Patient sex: M
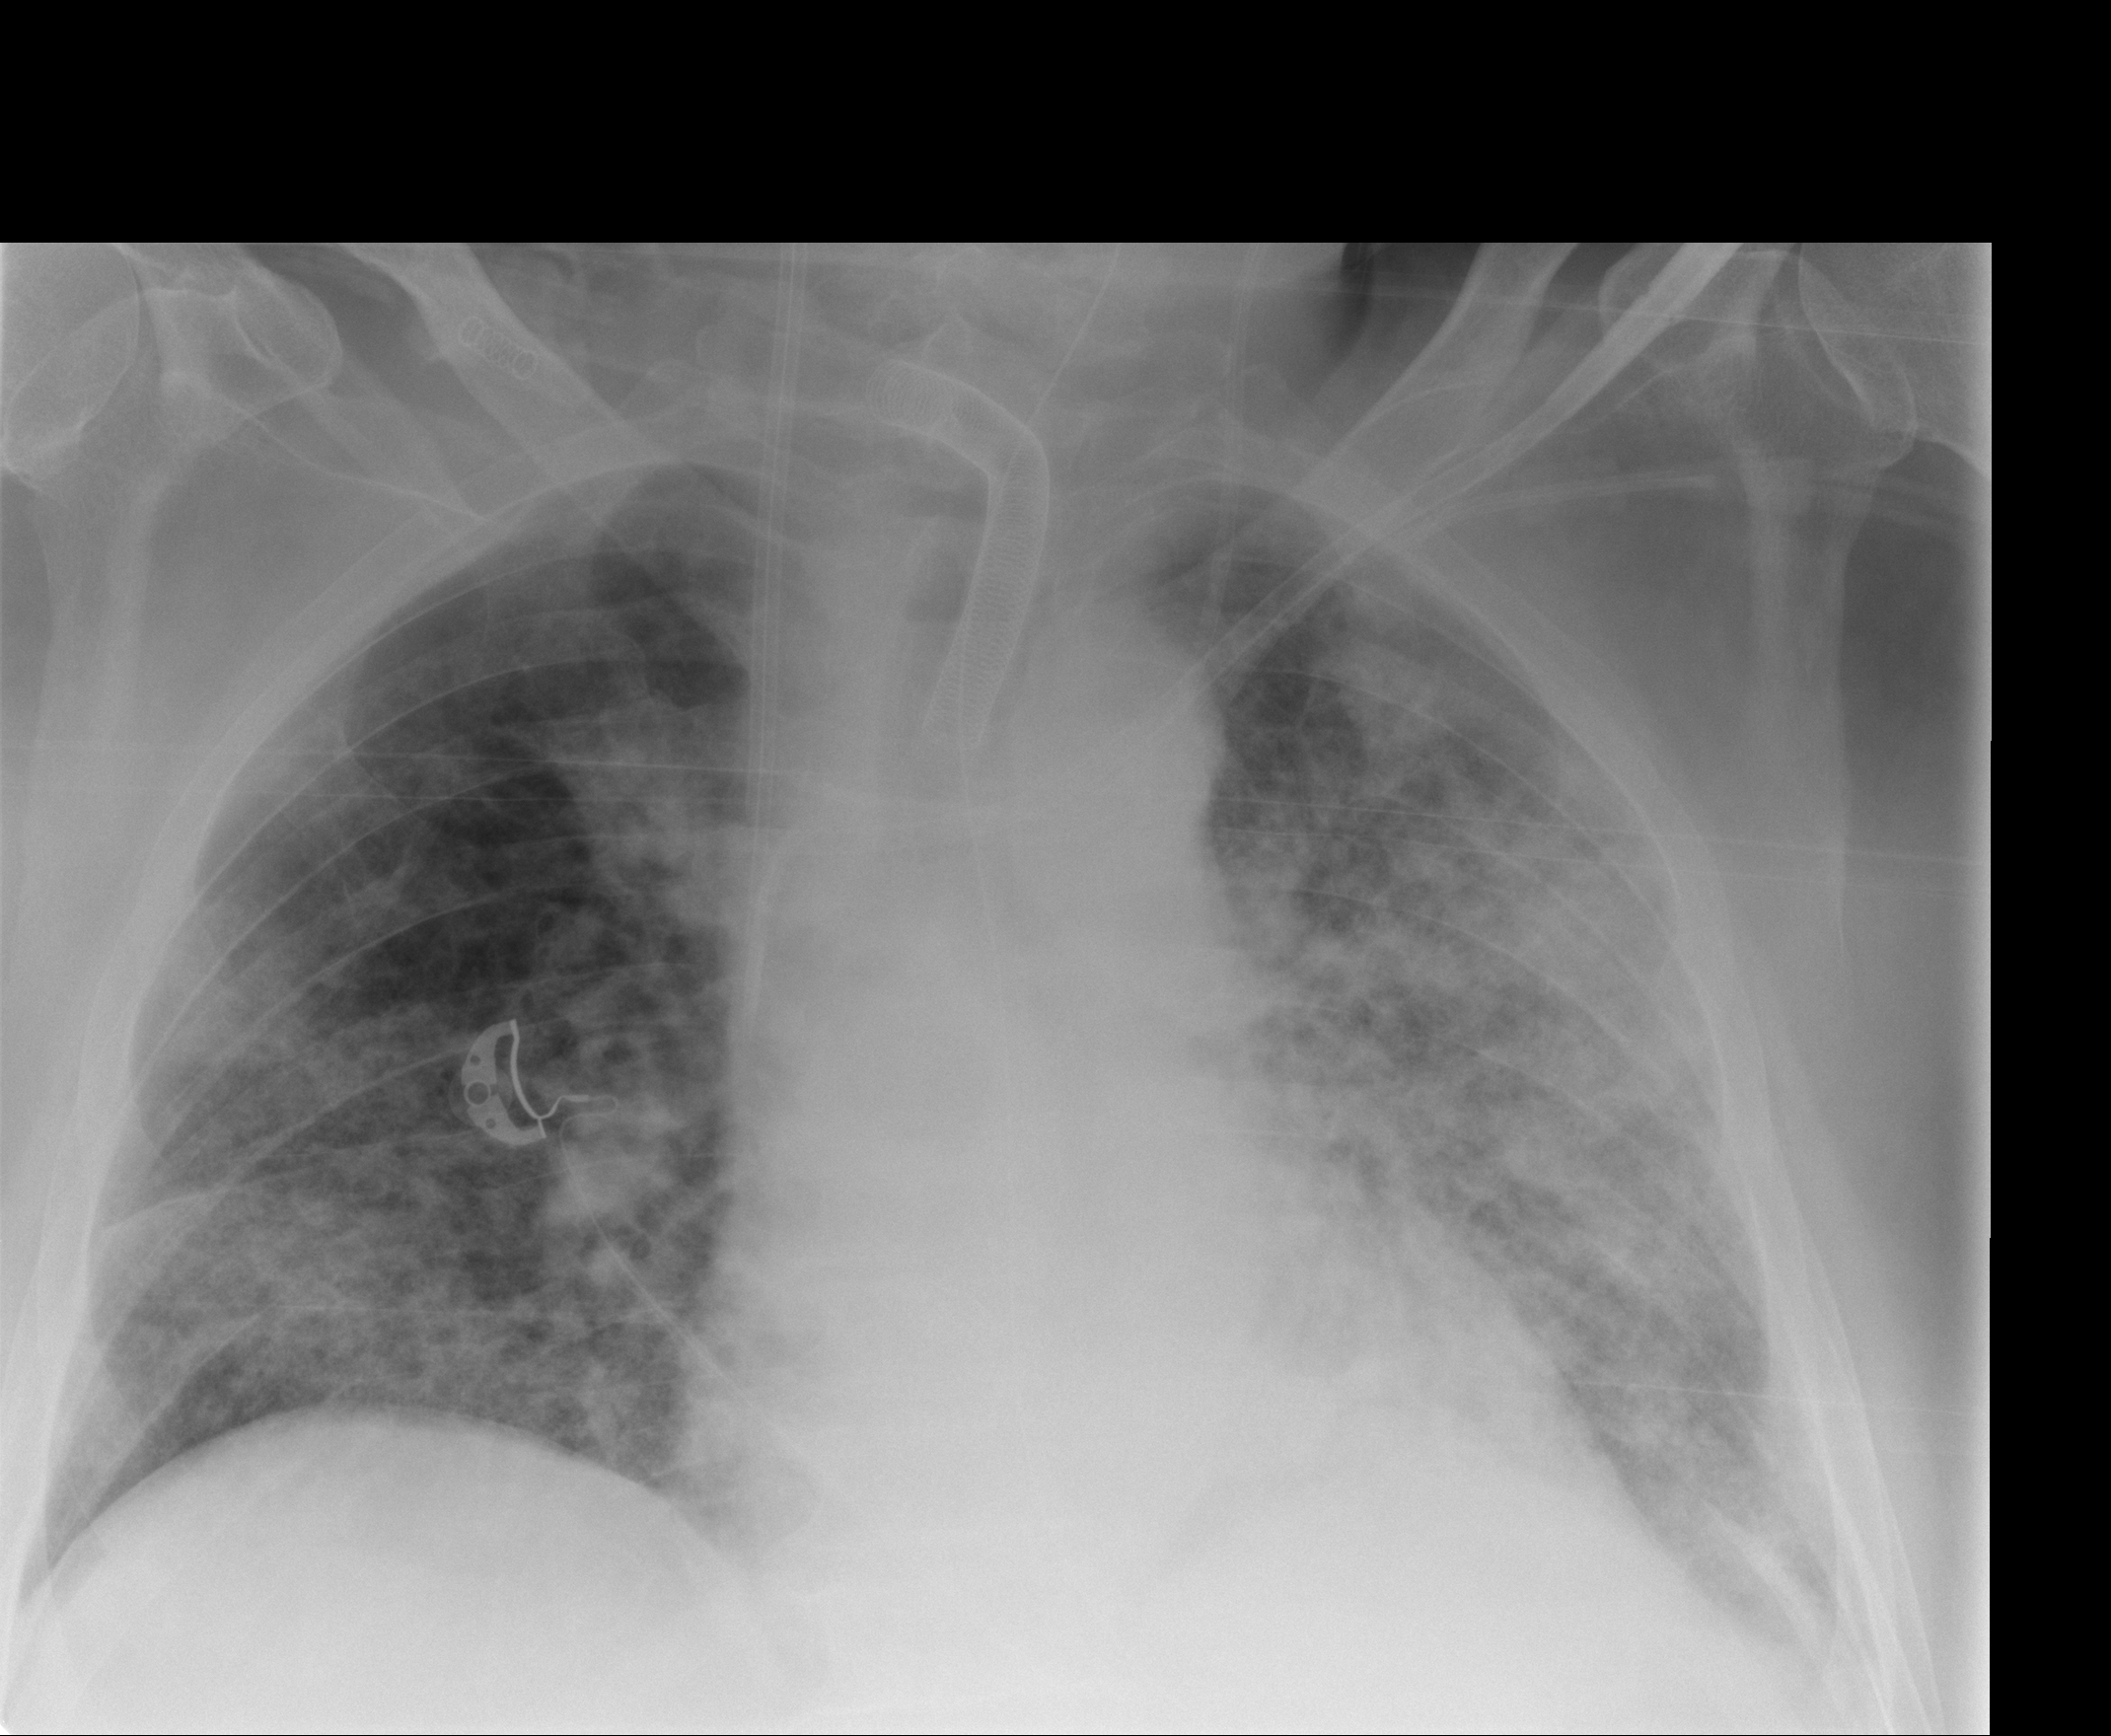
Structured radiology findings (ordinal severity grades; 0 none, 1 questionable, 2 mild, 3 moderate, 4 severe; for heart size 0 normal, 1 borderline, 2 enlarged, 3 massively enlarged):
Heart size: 0
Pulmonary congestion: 2
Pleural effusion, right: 0
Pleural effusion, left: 2
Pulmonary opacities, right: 3
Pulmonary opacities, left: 3
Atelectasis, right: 2
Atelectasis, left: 2